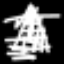
Label: The Eiffel Tower